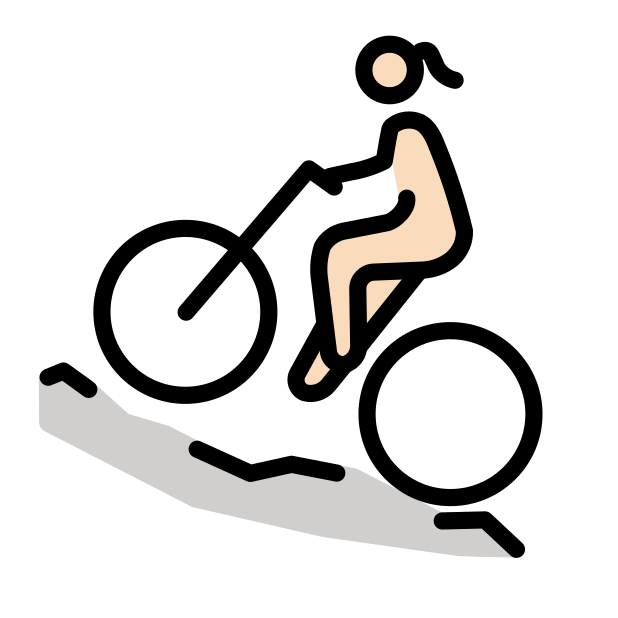
woman mountain biking: light skin tone